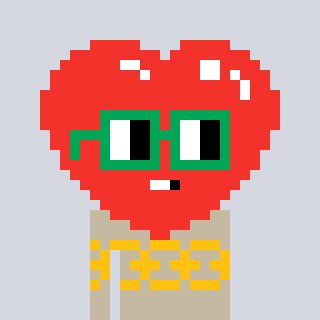
a pixel art character with square green glasses, a heart-shaped head and a bege-colored body on a cool background